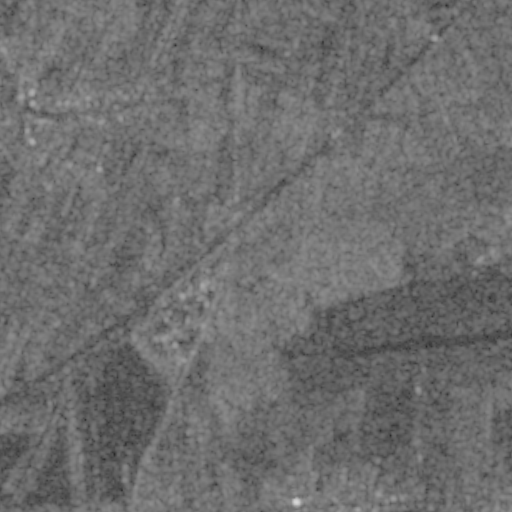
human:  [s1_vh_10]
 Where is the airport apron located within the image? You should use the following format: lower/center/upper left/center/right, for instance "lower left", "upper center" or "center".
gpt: The airport apron is located in the center of the image.
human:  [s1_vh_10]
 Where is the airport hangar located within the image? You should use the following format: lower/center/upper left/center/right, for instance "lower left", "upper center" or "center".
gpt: The airport hangar is located in the center right of the image.
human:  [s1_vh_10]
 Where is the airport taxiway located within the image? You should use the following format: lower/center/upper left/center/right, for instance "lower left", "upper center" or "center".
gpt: The airport taxiway is located in the lower right of the image.
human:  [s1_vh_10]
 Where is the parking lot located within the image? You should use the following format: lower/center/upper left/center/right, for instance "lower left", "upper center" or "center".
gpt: The parking lot is located in the center right of the image.
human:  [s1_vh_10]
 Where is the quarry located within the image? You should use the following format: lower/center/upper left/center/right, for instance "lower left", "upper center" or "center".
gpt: The quarry is located in the upper left of the image.
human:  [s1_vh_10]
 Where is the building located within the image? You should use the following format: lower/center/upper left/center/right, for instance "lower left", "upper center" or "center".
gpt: There is no building in the image.

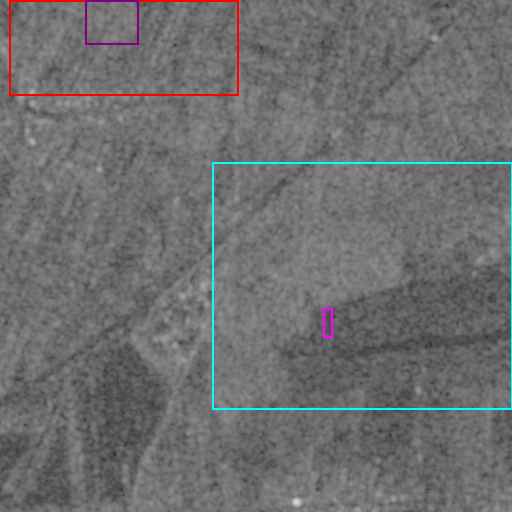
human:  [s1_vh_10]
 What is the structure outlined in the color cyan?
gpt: The structure outlined in cyan is an airport.
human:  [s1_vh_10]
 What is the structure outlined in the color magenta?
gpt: The structure outlined in magenta is an airport apron.
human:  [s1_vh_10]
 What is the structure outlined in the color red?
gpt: The structure outlined in red is a crop field.
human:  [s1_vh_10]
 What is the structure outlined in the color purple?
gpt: The structure outlined in purple is a quarry.
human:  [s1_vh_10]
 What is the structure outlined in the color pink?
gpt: There is no pink outline.